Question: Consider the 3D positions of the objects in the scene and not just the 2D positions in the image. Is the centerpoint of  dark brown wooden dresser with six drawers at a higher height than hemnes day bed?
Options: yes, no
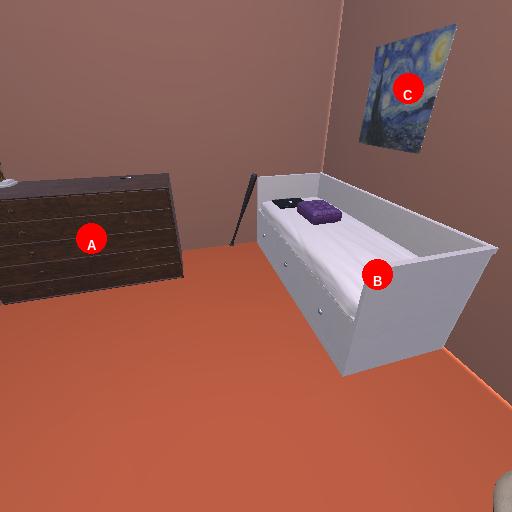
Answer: yes